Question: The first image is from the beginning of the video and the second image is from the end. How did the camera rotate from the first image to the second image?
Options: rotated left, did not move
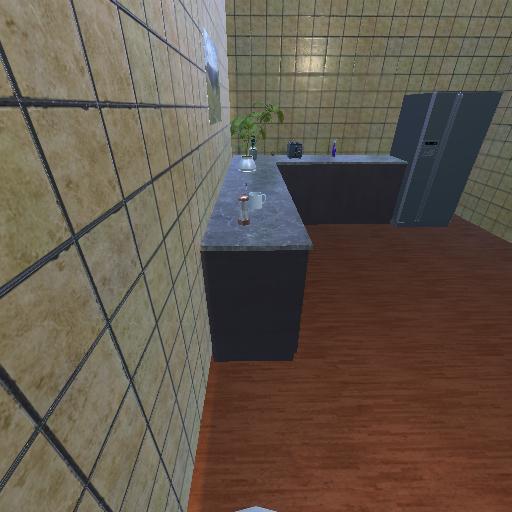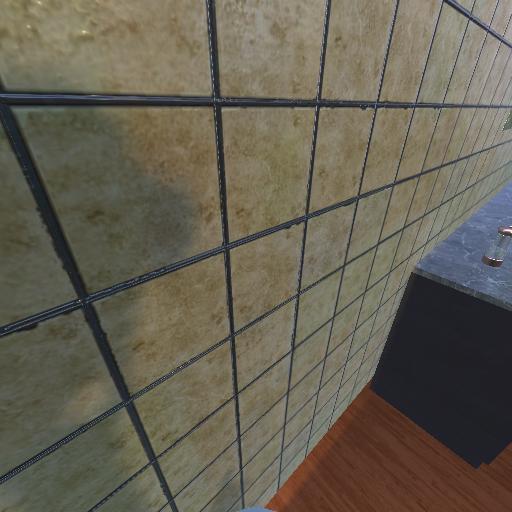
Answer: rotated left